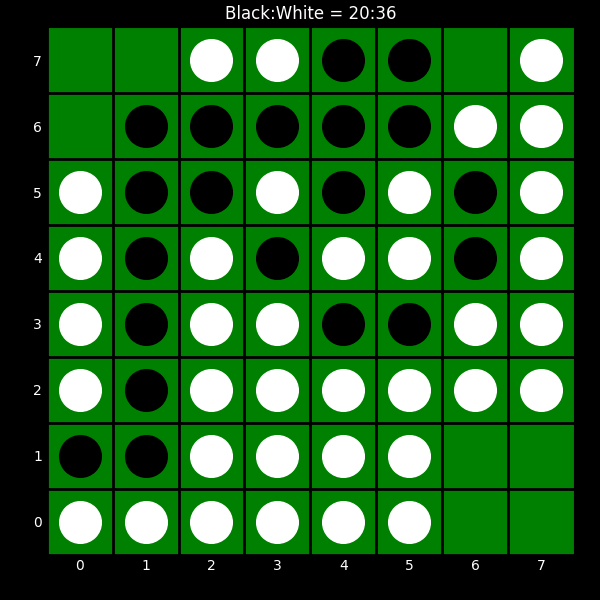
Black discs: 20
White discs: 36